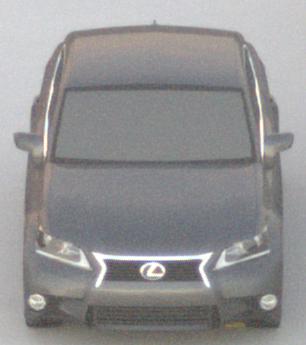
Make: Lexus
Model: GS 250
Detailed model: GS (L10)
Model produced from: 2012/06
Model produced until: 2013/12
Doors: 4
Color: gray
Road condition: dry road
Daytime: sunrise or sunset
Contrast: low contrast